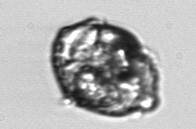
Label: Proterythropsis